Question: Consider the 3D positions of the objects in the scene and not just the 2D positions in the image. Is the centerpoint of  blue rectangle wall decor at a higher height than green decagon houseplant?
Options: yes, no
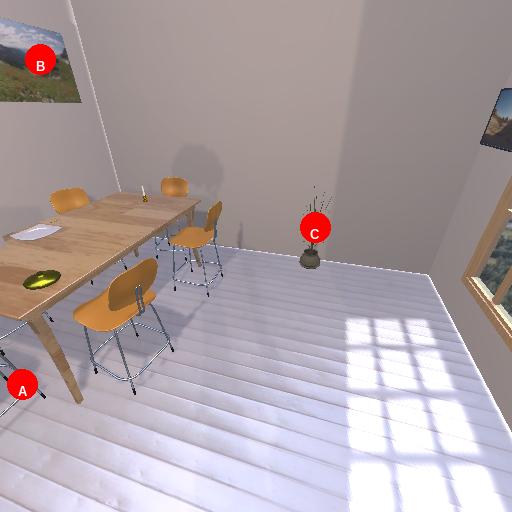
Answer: yes